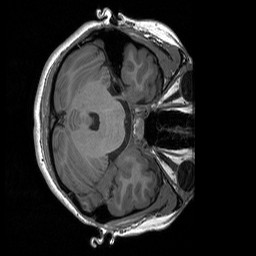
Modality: T1w
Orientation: axial
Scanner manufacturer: siemens
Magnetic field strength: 3 T
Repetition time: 1.76 s
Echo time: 0.0022 s